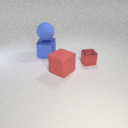
small red metal cube behind large red rubber cube